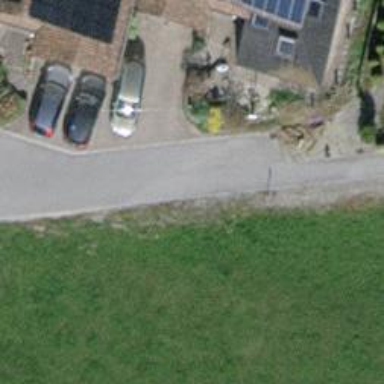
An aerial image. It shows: Paved footway.